I will show an image sequence of human cooking. I have annotated the images with numbered circles. Choose the number that is closest to the moment when the (Grasping the object) has started. You are a five-time world champion in this game. Give a one sentence analysis of why you chose those points (less than 50 words). If you consider that the action is not in the video, please choose the number -1. Provide your answer at the end in a json file of this format: {"points": []}
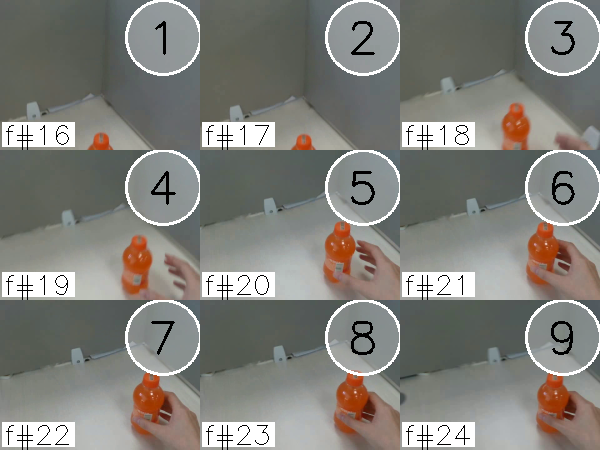
Frame 6 shows the clearest moment of hand-object contact.
{"points": [6]}